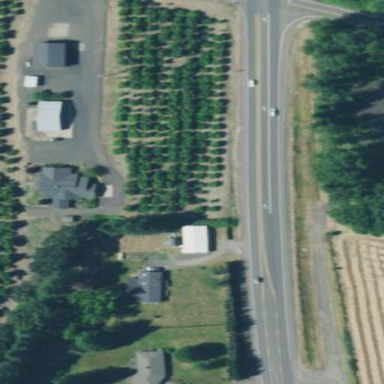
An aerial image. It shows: Orchard.